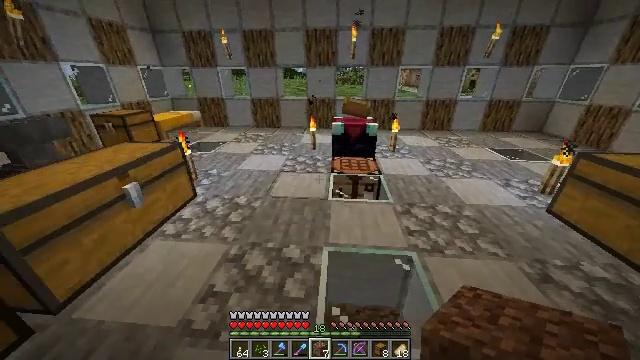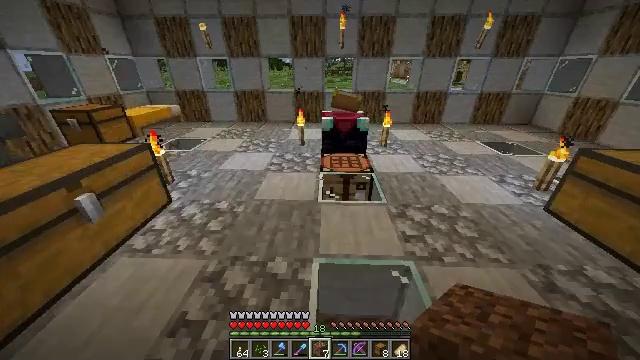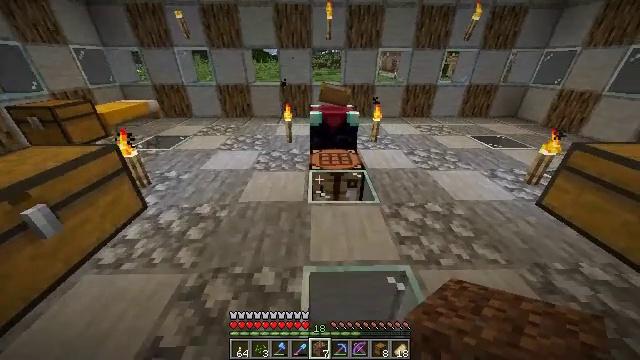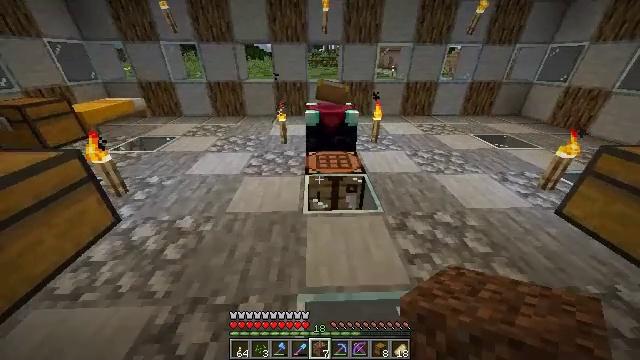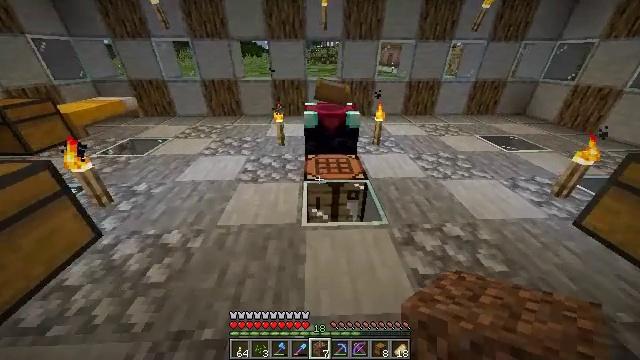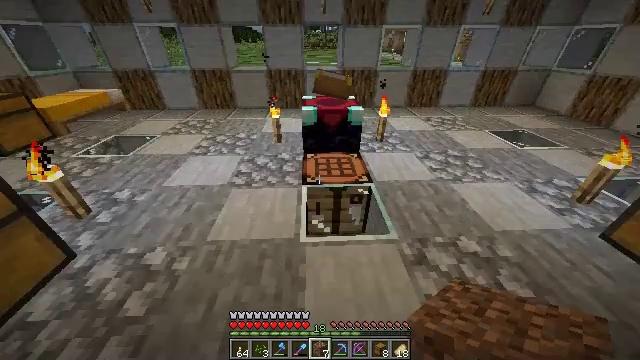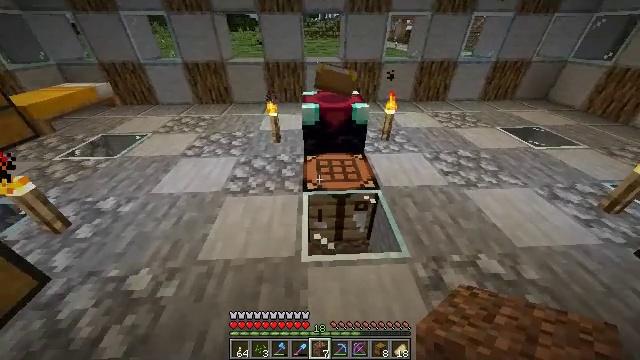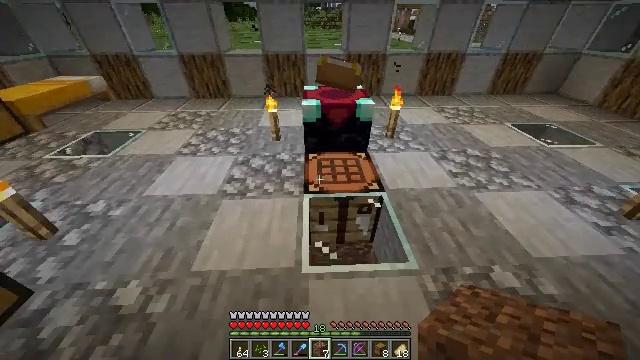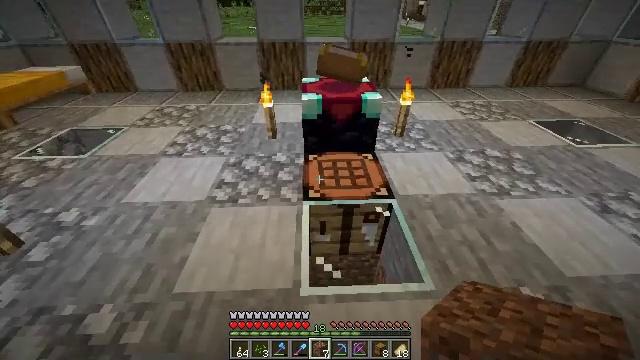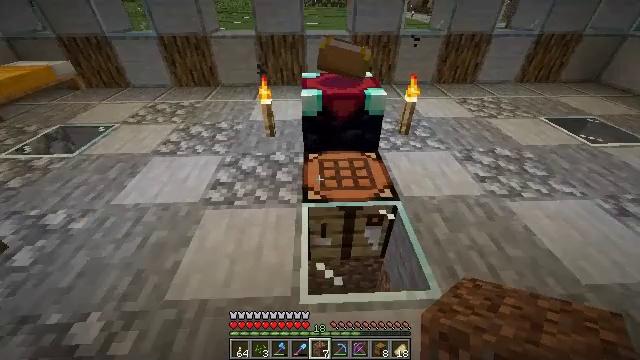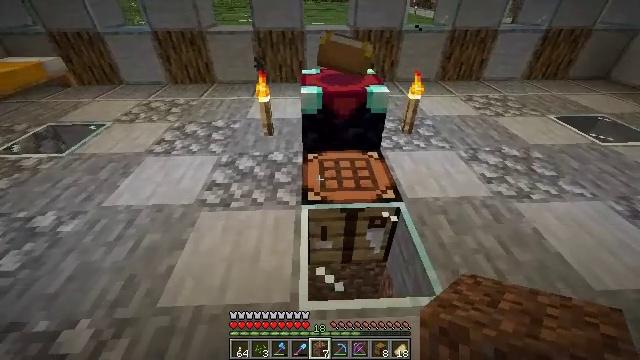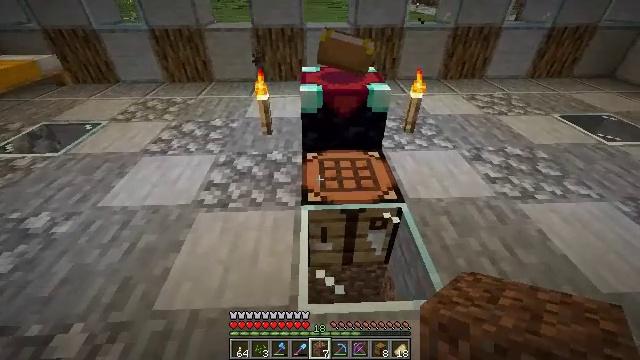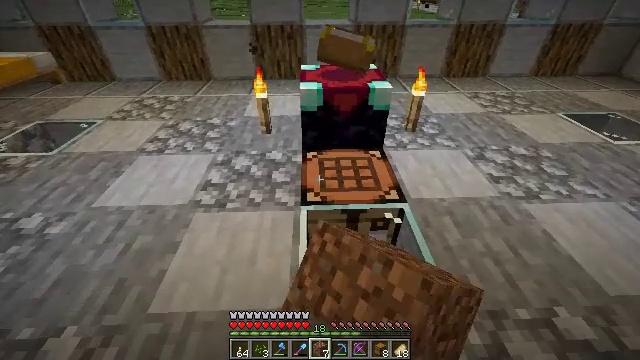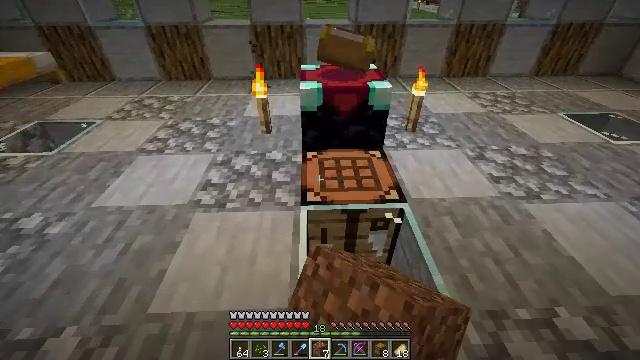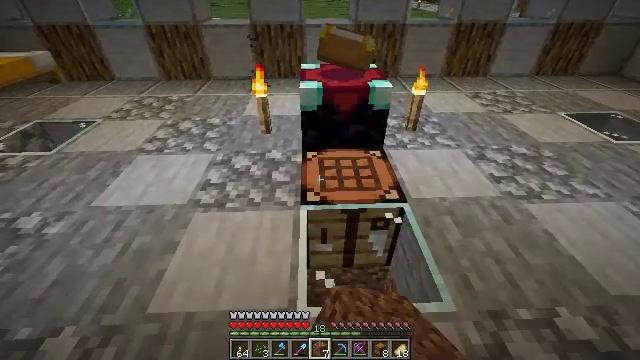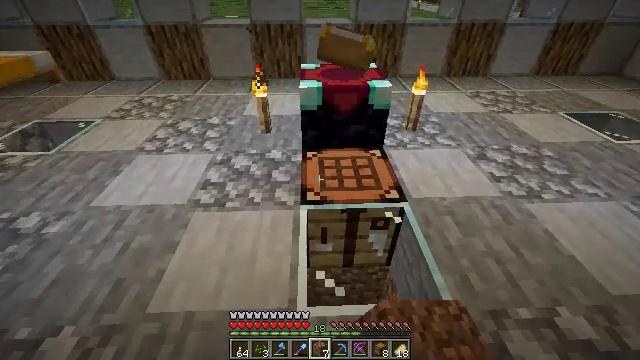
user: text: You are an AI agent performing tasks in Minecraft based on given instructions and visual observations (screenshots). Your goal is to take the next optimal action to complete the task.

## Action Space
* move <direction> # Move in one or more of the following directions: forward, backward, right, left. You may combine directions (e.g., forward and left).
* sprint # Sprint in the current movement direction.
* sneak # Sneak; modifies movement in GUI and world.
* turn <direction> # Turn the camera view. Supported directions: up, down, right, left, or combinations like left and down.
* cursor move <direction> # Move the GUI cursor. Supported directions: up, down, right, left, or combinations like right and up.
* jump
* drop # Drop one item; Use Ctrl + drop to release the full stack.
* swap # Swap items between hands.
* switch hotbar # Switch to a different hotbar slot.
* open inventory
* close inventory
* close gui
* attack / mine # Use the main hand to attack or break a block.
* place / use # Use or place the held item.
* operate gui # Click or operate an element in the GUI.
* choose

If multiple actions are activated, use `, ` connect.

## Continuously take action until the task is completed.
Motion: motion action
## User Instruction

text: Open the crafting table to make an oak sign.
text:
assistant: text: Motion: move forward, turn right and down
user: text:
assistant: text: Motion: move forward, turn right and down
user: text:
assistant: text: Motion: move forward
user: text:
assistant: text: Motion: move forward
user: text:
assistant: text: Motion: move forward, turn down
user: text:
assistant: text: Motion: move forward, turn down
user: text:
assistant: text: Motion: turn down
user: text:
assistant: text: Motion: no_op
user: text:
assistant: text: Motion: no_op
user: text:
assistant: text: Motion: no_op
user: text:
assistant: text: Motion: use / place
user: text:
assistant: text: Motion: use / place
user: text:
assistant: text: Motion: use / place
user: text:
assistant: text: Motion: use / place
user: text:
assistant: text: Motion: no_op
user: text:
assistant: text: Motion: no_op
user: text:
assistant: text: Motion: no_op
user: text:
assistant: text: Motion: no_op
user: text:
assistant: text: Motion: no_op
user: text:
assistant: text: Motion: no_op
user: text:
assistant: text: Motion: no_op
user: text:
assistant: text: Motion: no_op
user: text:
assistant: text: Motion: no_op
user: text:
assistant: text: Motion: no_op
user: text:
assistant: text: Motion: no_op
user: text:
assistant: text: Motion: no_op
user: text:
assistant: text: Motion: no_op
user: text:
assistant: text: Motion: no_op
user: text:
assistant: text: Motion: cursor move left and up
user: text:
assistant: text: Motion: cursor move left and up